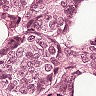
Metastatic tissue present: yes